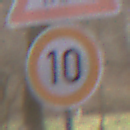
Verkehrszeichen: Geschwindigkeit10
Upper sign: ViehtriebLinks
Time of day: MorningAfternoon
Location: Outdoor (Nature)
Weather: Overcast
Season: Autumn
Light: Natural